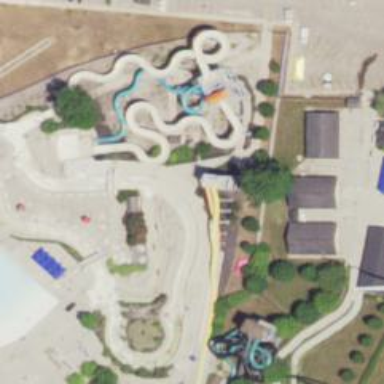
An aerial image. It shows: Water slide attraction.